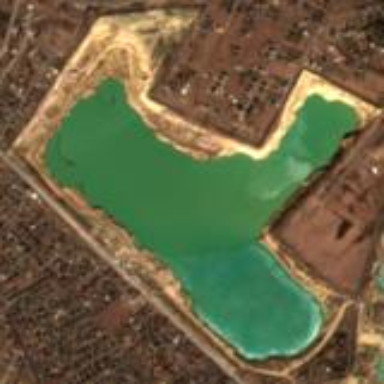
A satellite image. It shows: Quarry where sand is mined.